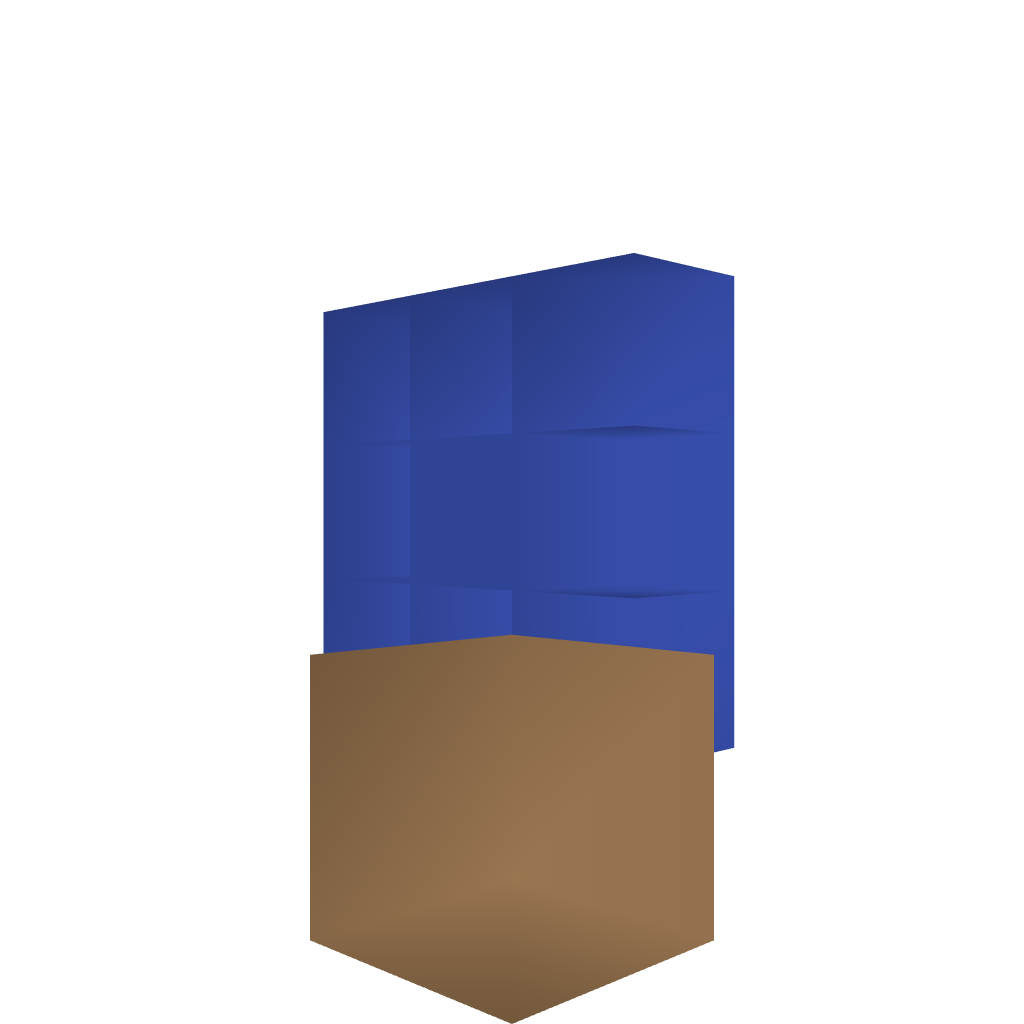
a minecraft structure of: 3x3 completely hidden piston door bad low quality